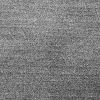
Atmospheric dust classification: dusty